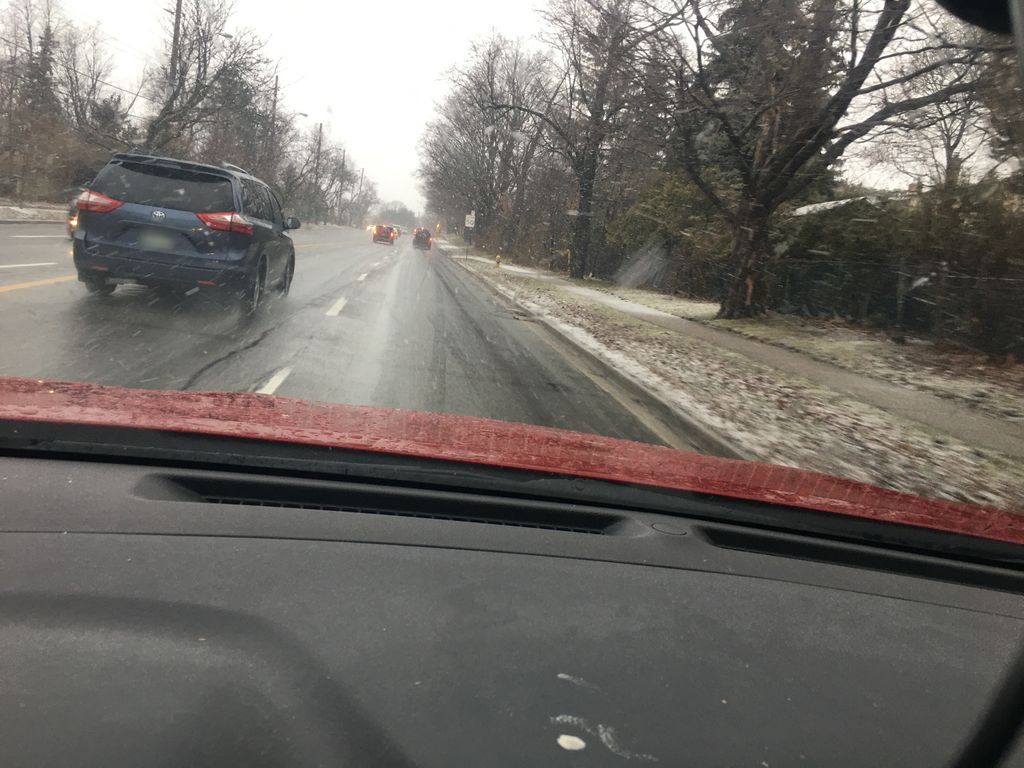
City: toronto